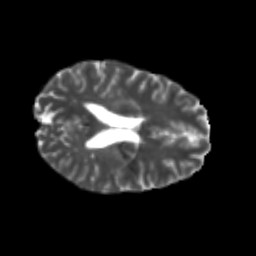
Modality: T2w
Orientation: axial
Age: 23
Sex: female
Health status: healthy
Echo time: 0.074 s